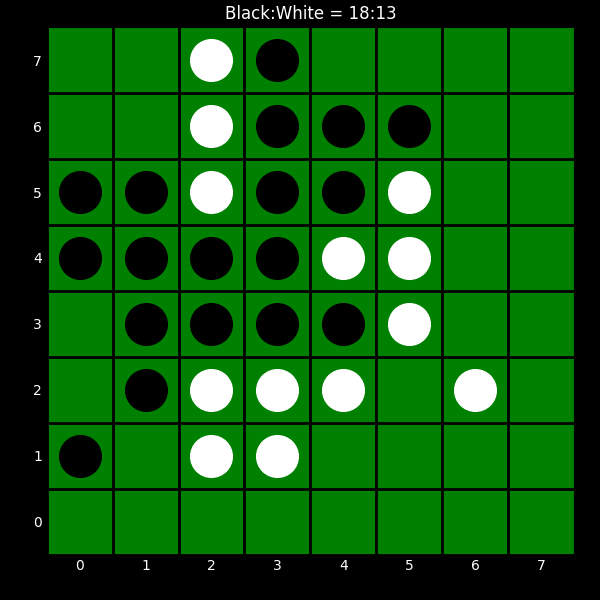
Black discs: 18
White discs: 13